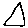
Label: triangle